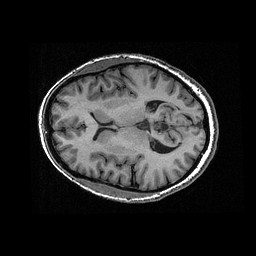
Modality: T1w
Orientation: axial
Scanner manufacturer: ge
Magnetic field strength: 3 T
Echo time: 0.00318 s